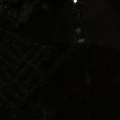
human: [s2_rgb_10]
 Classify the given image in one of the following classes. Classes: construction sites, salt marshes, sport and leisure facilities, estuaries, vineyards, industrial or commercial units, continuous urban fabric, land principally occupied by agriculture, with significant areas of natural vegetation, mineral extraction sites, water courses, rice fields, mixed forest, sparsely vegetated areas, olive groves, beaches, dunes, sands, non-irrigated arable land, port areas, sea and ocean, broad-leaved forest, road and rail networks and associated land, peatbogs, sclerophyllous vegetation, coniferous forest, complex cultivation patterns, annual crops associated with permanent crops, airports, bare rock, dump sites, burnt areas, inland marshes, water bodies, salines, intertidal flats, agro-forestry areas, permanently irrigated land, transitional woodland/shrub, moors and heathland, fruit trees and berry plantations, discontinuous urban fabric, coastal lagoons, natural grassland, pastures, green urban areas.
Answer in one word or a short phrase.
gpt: discontinuous urban fabric, industrial or commercial units, non-irrigated arable land, complex cultivation patterns, broad-leaved forest